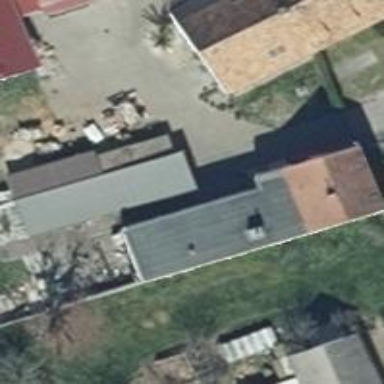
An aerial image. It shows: Residential building.